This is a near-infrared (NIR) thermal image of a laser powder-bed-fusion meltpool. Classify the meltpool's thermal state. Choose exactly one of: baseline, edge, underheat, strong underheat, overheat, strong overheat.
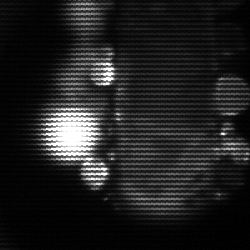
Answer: strong underheat